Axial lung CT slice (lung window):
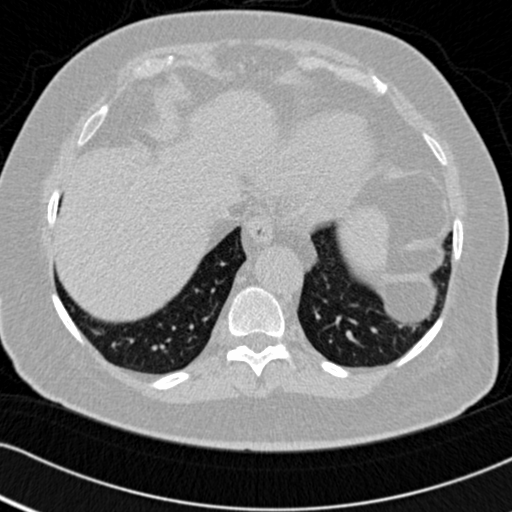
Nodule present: no